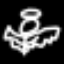
Label: angel